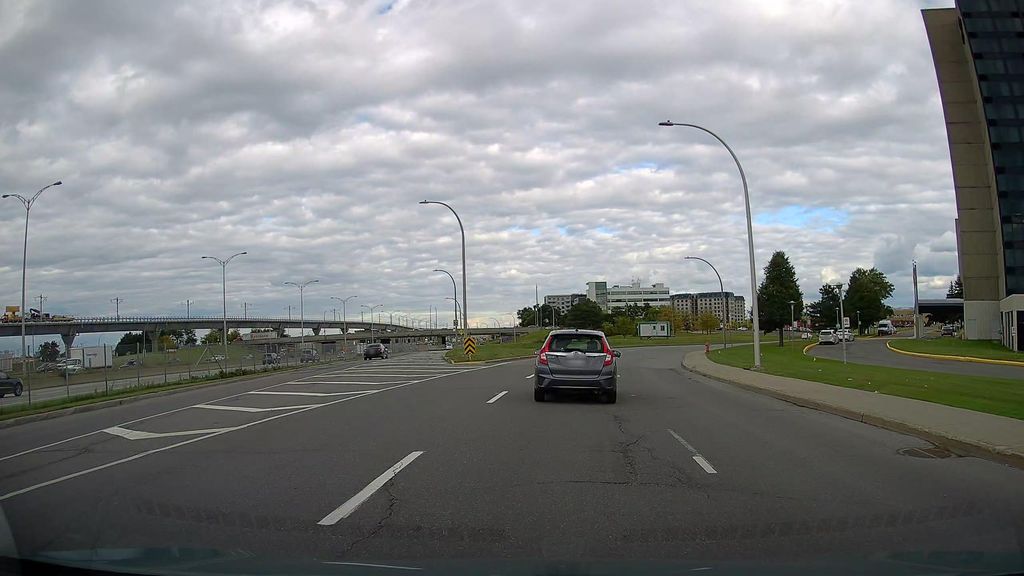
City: montreal